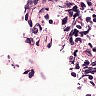
Metastatic tissue present: no